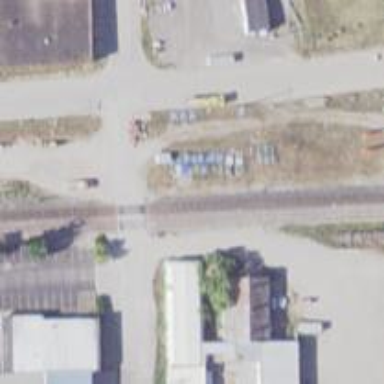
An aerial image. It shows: Level crossing along the railway.